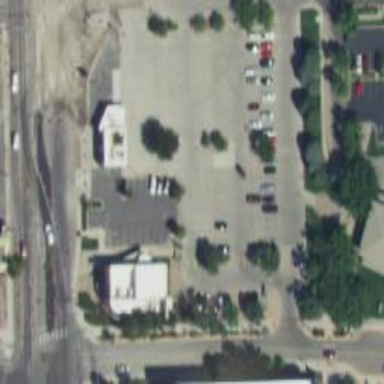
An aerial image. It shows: Parking space is available.